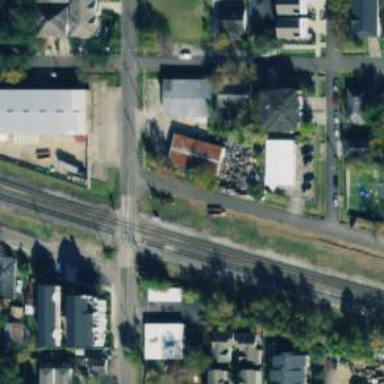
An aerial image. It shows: Level crossing along the railway.